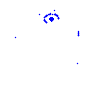
Particle: kaon